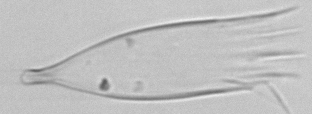
Label: Favella